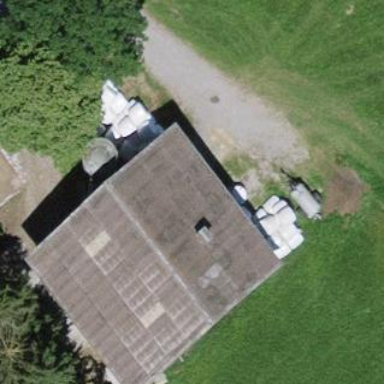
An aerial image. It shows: Barn.